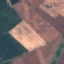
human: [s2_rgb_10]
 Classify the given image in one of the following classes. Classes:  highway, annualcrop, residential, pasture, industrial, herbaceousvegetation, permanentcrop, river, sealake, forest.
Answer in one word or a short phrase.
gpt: AnnualCrop